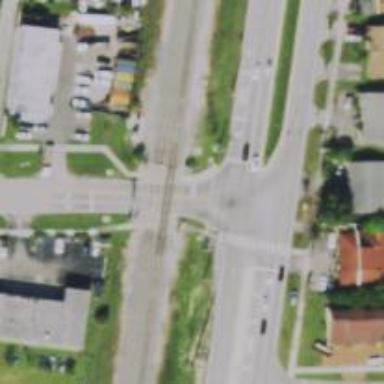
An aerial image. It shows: Railway crossing.